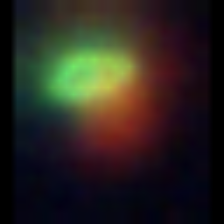
Taxon: NanoPlankton
Group: Other